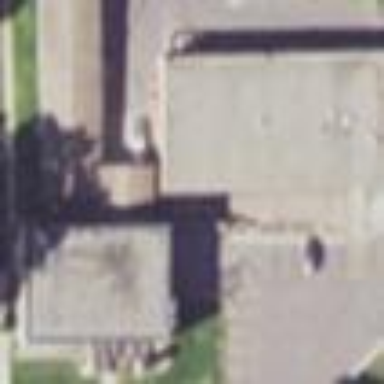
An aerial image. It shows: College building.